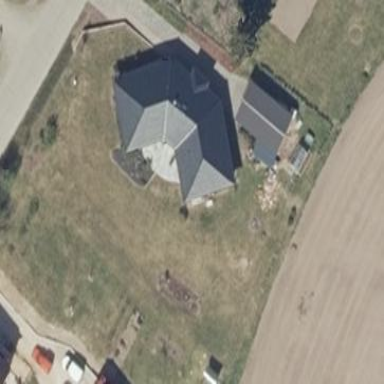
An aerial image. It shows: Building with hipped roof shape.